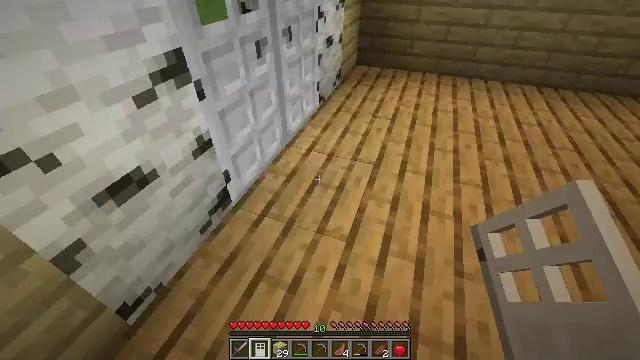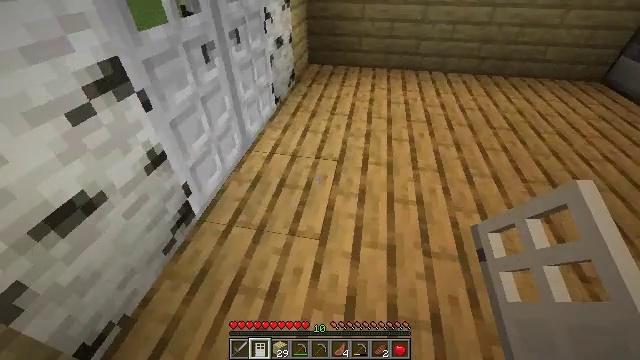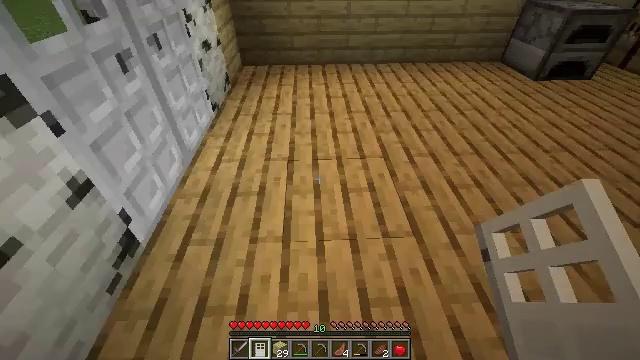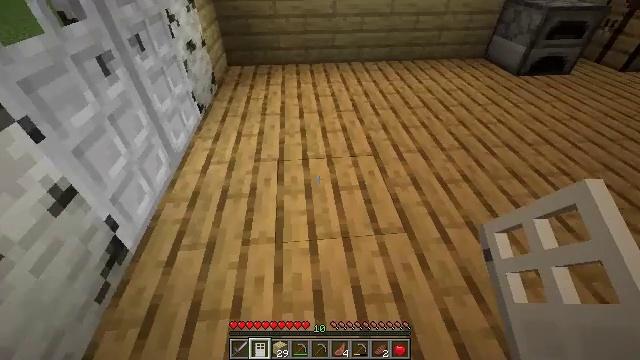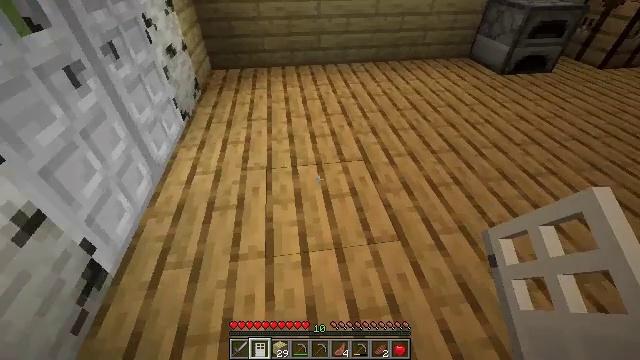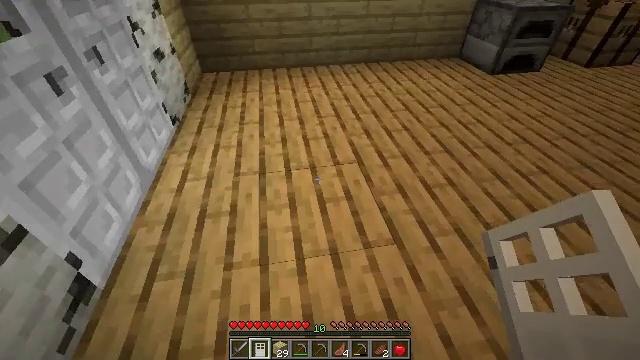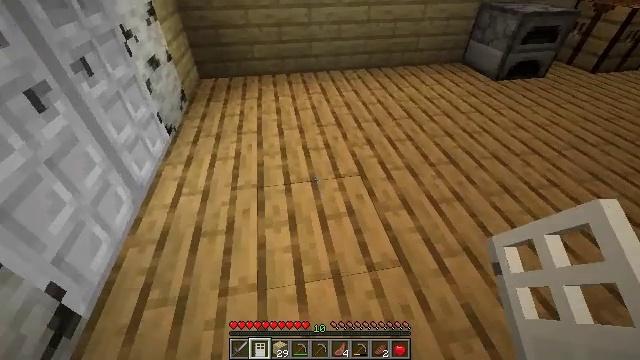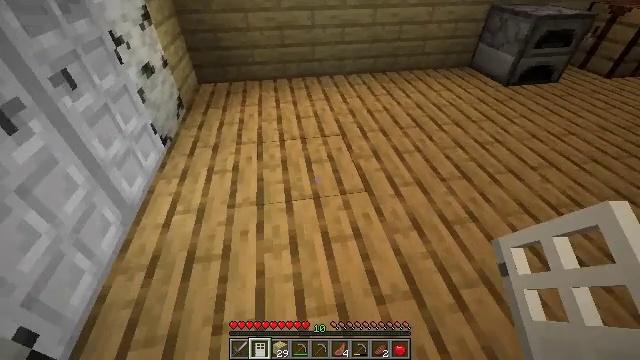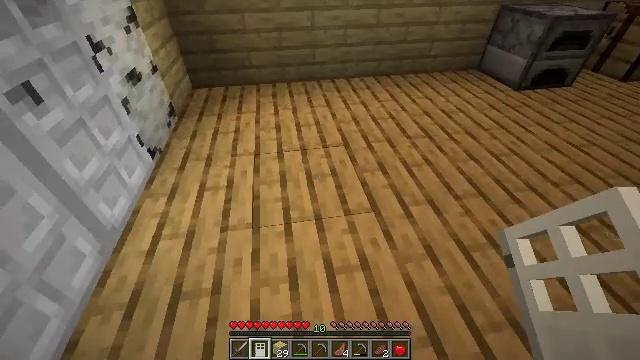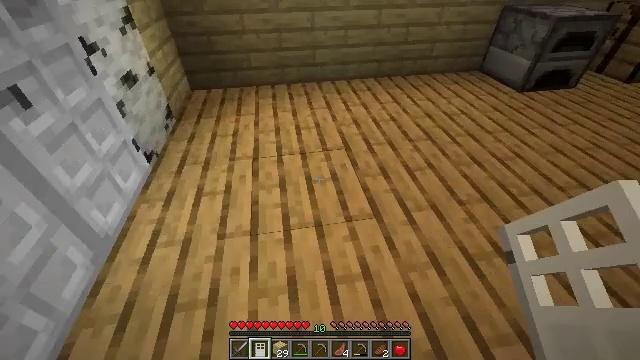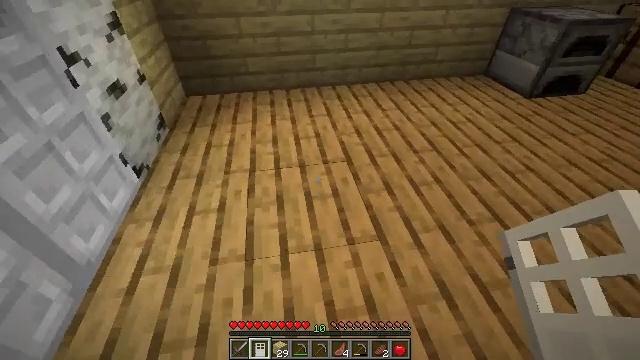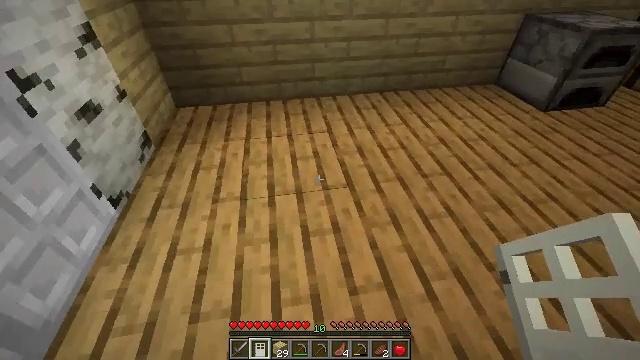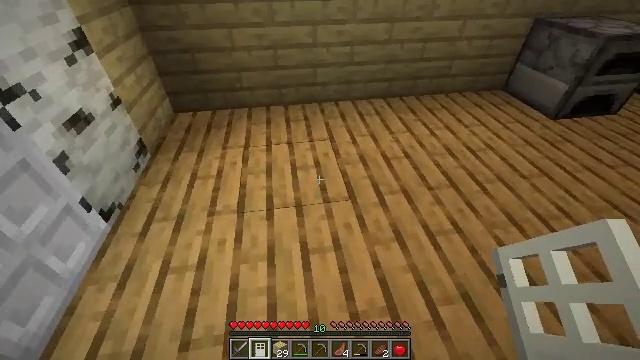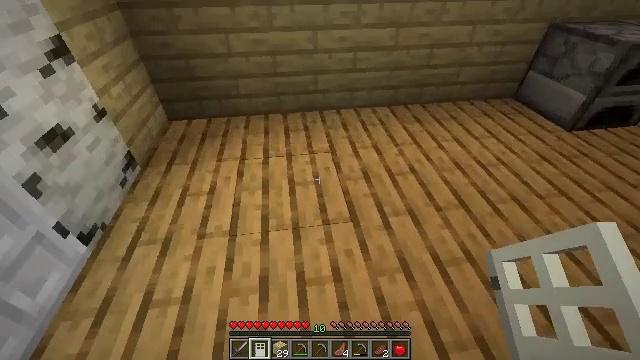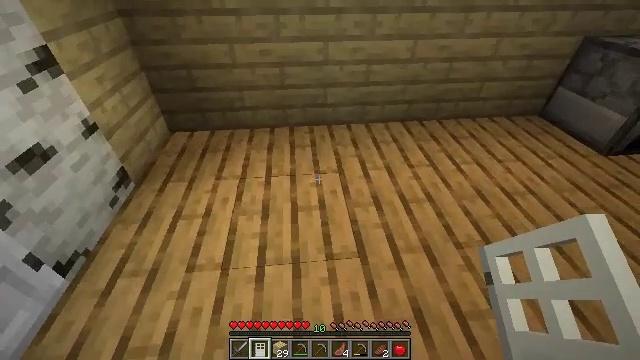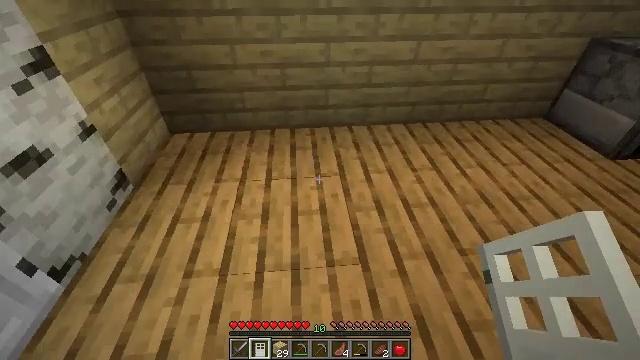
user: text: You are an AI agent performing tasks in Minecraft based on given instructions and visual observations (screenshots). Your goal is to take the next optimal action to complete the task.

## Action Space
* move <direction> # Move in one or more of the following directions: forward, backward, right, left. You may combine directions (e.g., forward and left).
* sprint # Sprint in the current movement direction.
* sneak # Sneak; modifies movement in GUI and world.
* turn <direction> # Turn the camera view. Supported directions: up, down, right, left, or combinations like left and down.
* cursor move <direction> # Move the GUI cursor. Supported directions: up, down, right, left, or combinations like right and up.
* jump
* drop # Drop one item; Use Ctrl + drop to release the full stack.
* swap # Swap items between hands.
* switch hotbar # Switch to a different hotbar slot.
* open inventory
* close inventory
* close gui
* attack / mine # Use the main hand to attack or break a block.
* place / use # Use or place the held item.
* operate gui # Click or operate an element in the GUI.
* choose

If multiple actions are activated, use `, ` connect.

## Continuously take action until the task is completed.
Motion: motion action
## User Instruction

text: Open the crafting grid to make a birch button.
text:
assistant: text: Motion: turn right
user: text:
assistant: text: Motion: turn right
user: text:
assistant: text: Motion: turn right
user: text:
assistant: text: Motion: move forward, turn right
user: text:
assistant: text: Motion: move forward, turn right
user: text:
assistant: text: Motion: move forward
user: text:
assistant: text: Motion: move forward
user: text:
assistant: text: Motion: move forward
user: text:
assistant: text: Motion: move forward
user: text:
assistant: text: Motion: move forward
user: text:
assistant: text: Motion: move forward
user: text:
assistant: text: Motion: move forward
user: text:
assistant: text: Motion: move forward
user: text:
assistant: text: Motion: move forward, turn left
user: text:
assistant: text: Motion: move forward
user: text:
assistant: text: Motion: move forward, turn left
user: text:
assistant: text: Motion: move forward
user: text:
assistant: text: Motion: move forward, turn left
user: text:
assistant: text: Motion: turn left
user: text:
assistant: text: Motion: no_op
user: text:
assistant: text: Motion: turn left
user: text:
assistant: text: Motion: turn left and up
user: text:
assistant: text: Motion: no_op
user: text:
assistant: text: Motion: no_op
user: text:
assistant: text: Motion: no_op
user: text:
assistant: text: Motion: no_op
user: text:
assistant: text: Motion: no_op
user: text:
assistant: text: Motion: no_op
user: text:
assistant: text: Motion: turn right and down
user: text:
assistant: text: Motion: turn right